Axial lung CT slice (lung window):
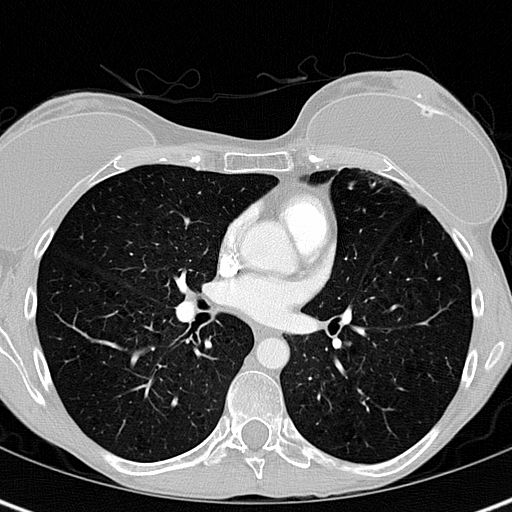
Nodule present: yes
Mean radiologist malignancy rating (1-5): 1